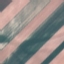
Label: AnnualCrop